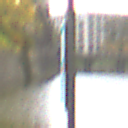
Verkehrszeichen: SackgasseRadverkehrFussgaengerDurchlaessig
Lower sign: HinweisGeaenderteVorfahrtVerkehrsfuehrungVerkehrsregelung3
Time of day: MorningAfternoon
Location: Outdoor (Nature)
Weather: Overcast
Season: Autumn
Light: Natural